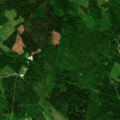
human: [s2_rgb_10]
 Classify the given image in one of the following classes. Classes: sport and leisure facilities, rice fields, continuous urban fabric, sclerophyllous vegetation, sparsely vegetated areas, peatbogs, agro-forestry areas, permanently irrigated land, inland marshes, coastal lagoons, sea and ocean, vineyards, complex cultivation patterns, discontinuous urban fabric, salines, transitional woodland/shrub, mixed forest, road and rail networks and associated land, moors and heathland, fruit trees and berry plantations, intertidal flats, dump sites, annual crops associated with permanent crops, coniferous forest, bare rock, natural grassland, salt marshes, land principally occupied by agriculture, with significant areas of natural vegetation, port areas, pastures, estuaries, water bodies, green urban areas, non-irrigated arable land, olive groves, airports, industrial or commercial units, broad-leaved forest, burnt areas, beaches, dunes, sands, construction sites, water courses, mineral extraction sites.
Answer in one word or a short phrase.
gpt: broad-leaved forest, mixed forest